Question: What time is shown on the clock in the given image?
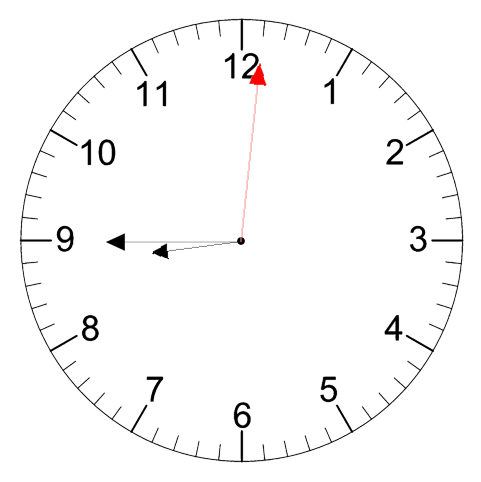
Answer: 08:45:01